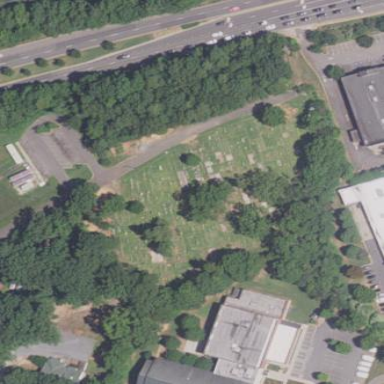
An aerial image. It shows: Cemetery.